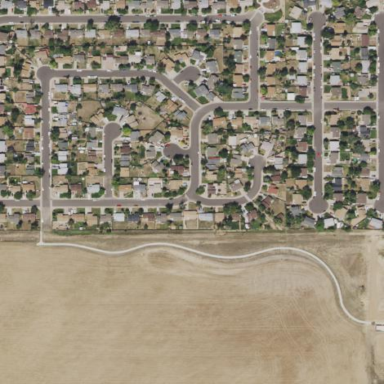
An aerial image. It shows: Single-family residential area.